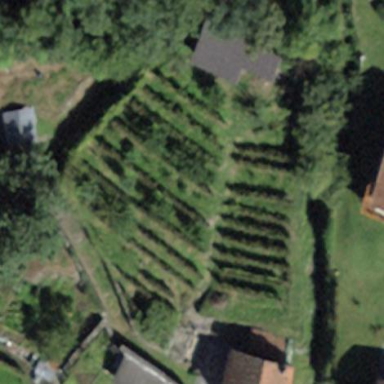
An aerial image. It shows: Beautiful vineyard in the countryside.